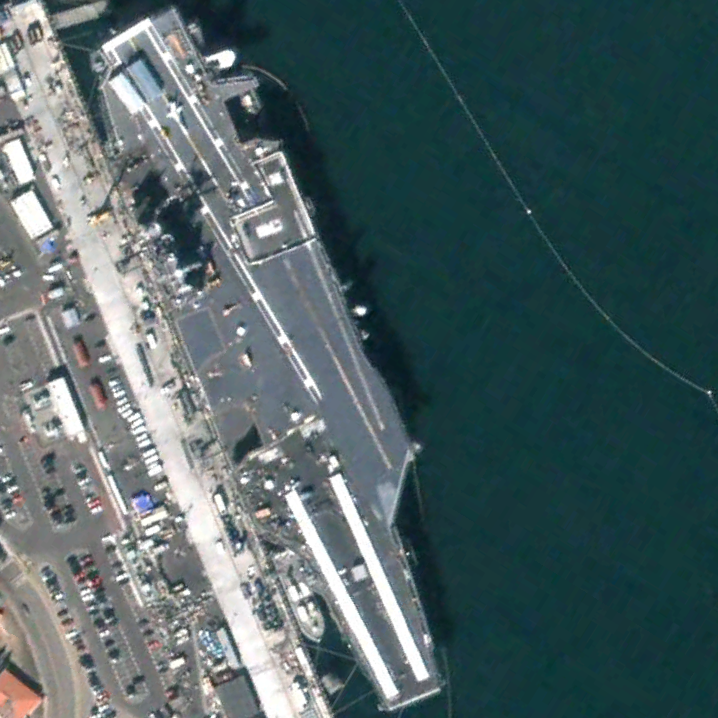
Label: Nimitz-class_aircraft_carrier